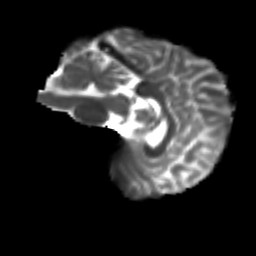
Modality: T2w
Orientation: sagittal
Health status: ill
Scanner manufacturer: siemens
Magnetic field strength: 3 T
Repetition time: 6.7 s
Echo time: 0.1 s